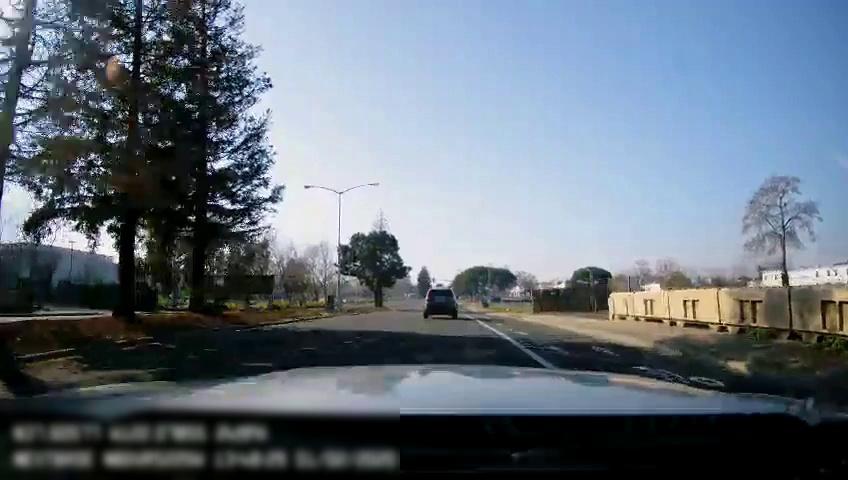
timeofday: Day
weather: Sunny
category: Drivable Space
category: Drivable Space
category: Vehicles | SUV
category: Lanes | Current Lane
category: Lanes | Current Lane
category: Lanes | Alternate Lane
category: Lanes | Alternate Lane